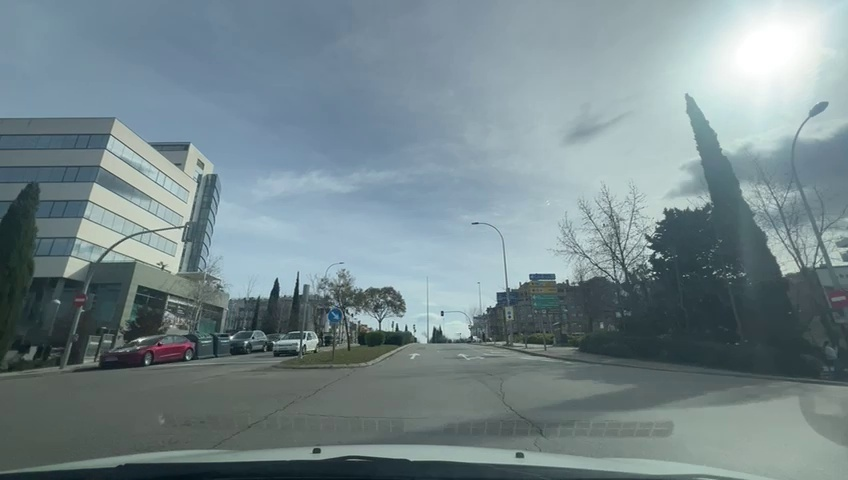
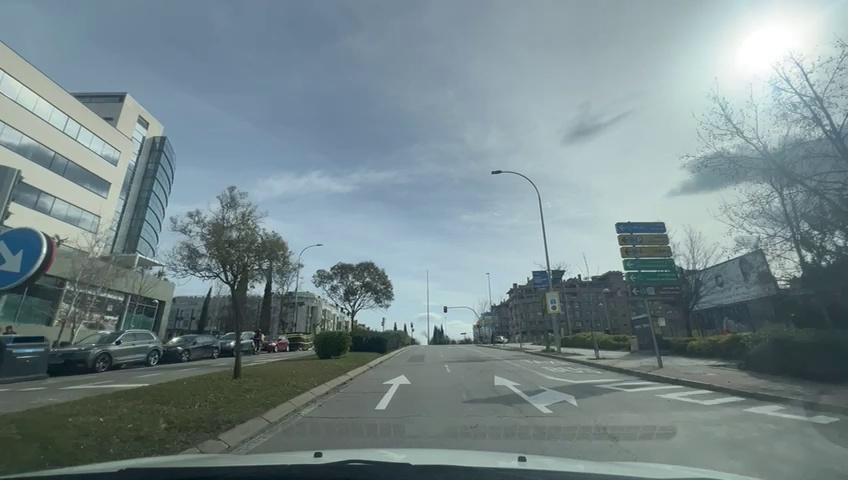
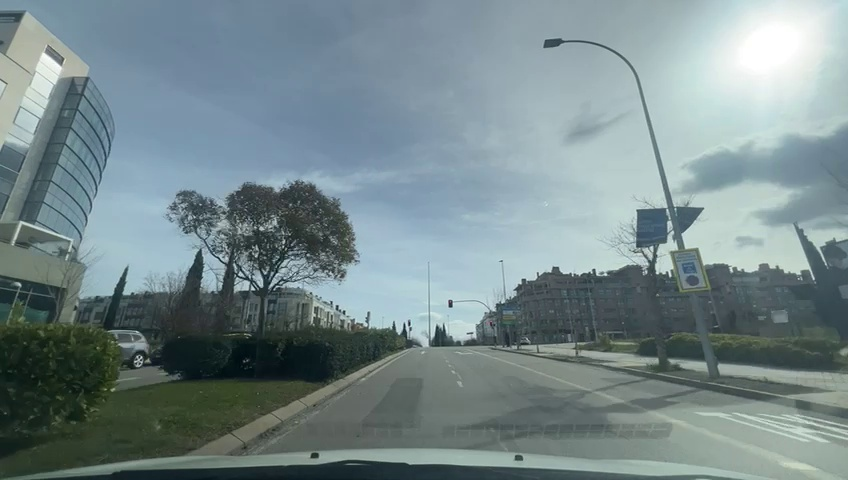
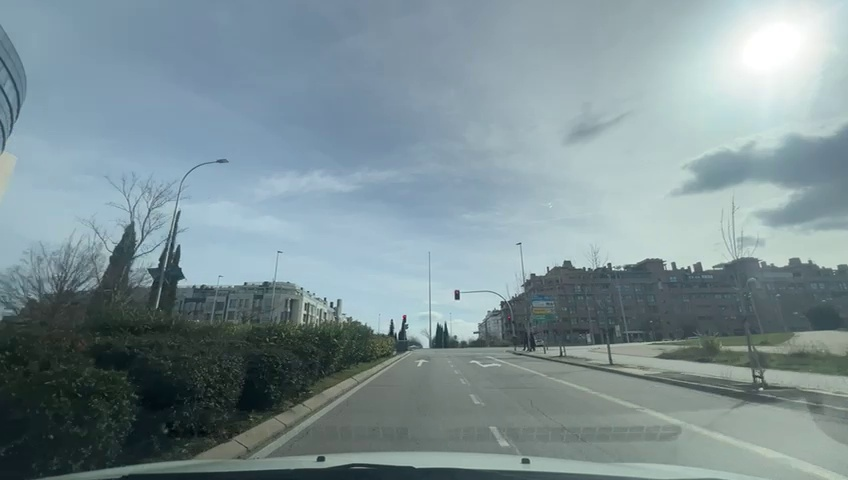
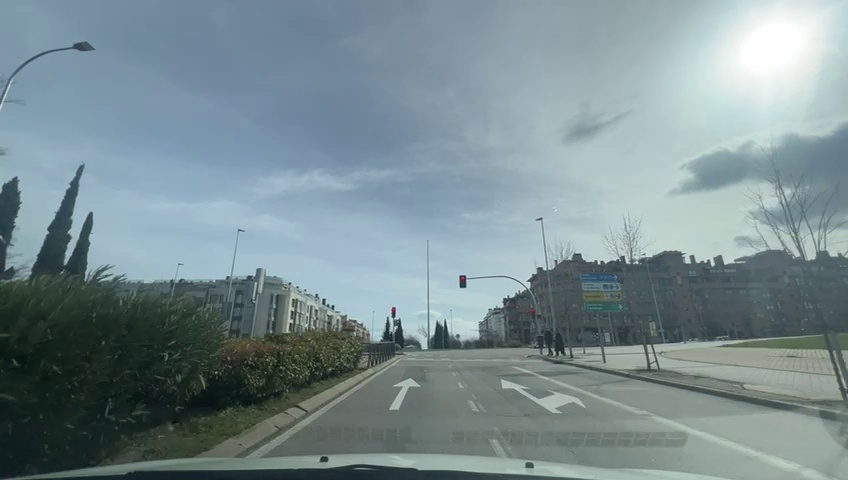
Situation: Traffic light
Question: Do you observe any red traffic light regulating the ego lane?
Answer: Yes
Reasoning: There is a traffic light for the Ego vehicle on the left side of its lane. At the same time, there are others above both lanes and on the right that also apply to it. All three apply to both lanes and are red.

Situation: Traffic light
Question: What is the color of the traffic light regulating the ego lane?
Answer: Red
Reasoning: There is a traffic light for the Ego vehicle on the left side of its lane. At the same time, there are others above both lanes and on the right that also apply to it. All three apply to both lanes and are red.

Situation: Traffic light
Question: Is the ego vehicle positioned in a dedicated right-turn lane before the traffic light?
Answer: No
Reasoning: There is a traffic light for the Ego vehicle on the left side of its lane. At the same time, there are others above both lanes and on the right that also apply to it. All three apply to both lanes and are red.

Situation: Traffic light
Question: Is the ego vehicle positioned in a dedicated left-turn lane before the traffic light?
Answer: No
Reasoning: There is a traffic light for the Ego vehicle on the left side of its lane. At the same time, there are others above both lanes and on the right that also apply to it. All three apply to both lanes and are red.

Situation: Traffic light
Question: Are multiple traffic lights regulating the ego direction of travel displaying different colors simultaneously?
Answer: No
Reasoning: There is a traffic light for the Ego vehicle on the left side of its lane. At the same time, there are others above both lanes and on the right that also apply to it. All three apply to both lanes and are red.